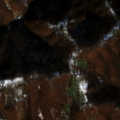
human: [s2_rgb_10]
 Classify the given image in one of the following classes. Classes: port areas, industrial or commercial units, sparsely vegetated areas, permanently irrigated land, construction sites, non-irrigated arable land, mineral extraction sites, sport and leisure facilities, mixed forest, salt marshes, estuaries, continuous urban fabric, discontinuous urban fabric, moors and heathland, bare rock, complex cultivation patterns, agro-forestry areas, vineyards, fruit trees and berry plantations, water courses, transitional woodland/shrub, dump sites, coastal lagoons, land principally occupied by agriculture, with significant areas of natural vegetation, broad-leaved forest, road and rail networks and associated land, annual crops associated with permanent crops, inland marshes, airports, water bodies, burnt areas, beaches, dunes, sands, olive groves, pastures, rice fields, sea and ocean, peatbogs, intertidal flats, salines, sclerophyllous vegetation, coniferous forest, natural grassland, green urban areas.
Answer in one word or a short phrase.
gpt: broad-leaved forest, natural grassland